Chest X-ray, PA view. Patient: 33 years old, sex F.
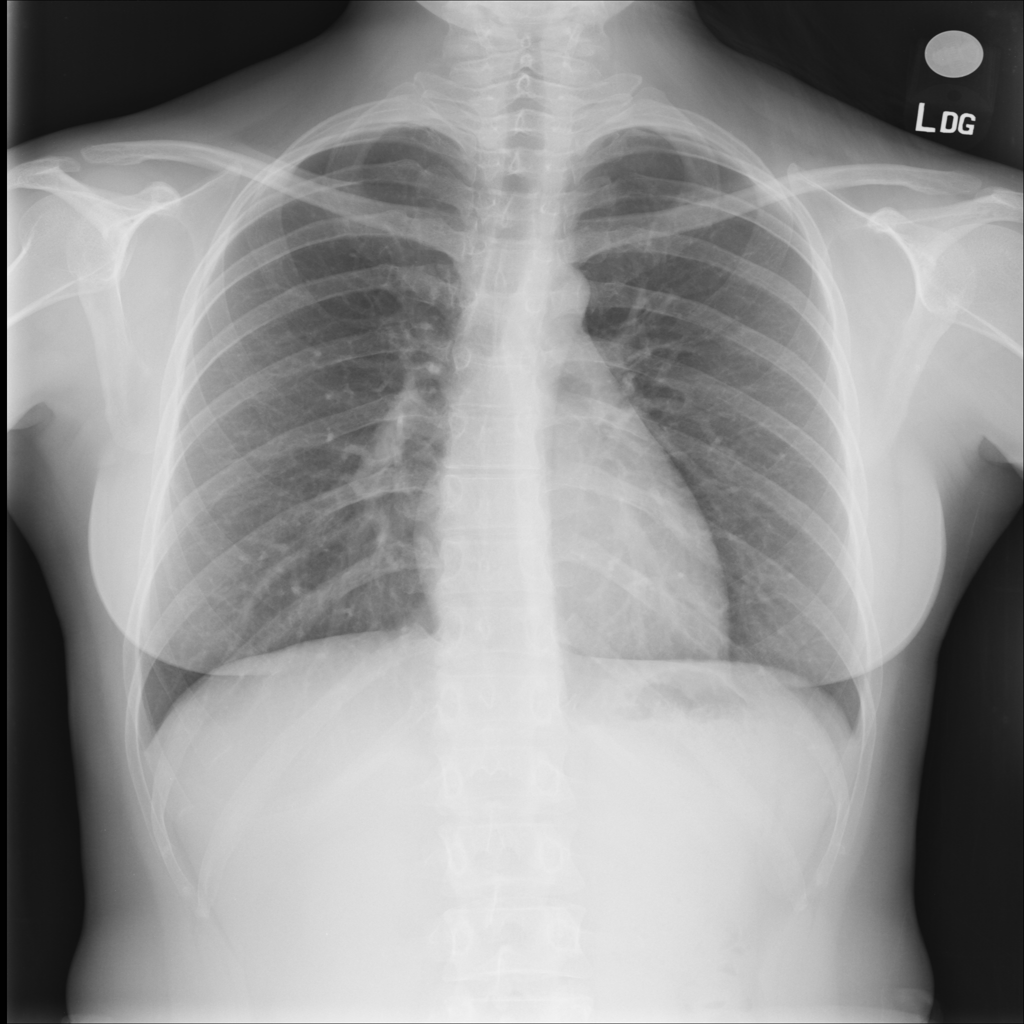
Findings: No Finding